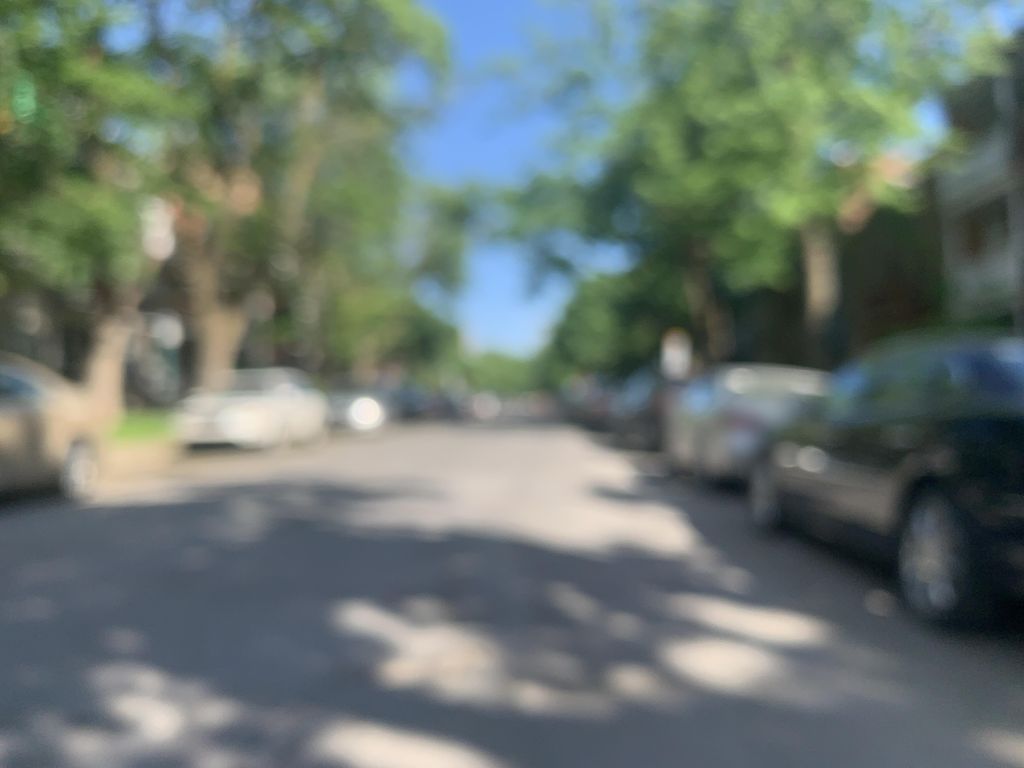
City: montreal